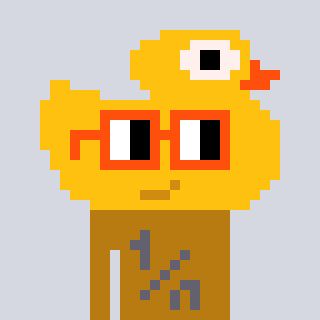
a pixel art character with square orange glasses, a ducky-shaped head and a gold-colored body on a cool background